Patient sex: M
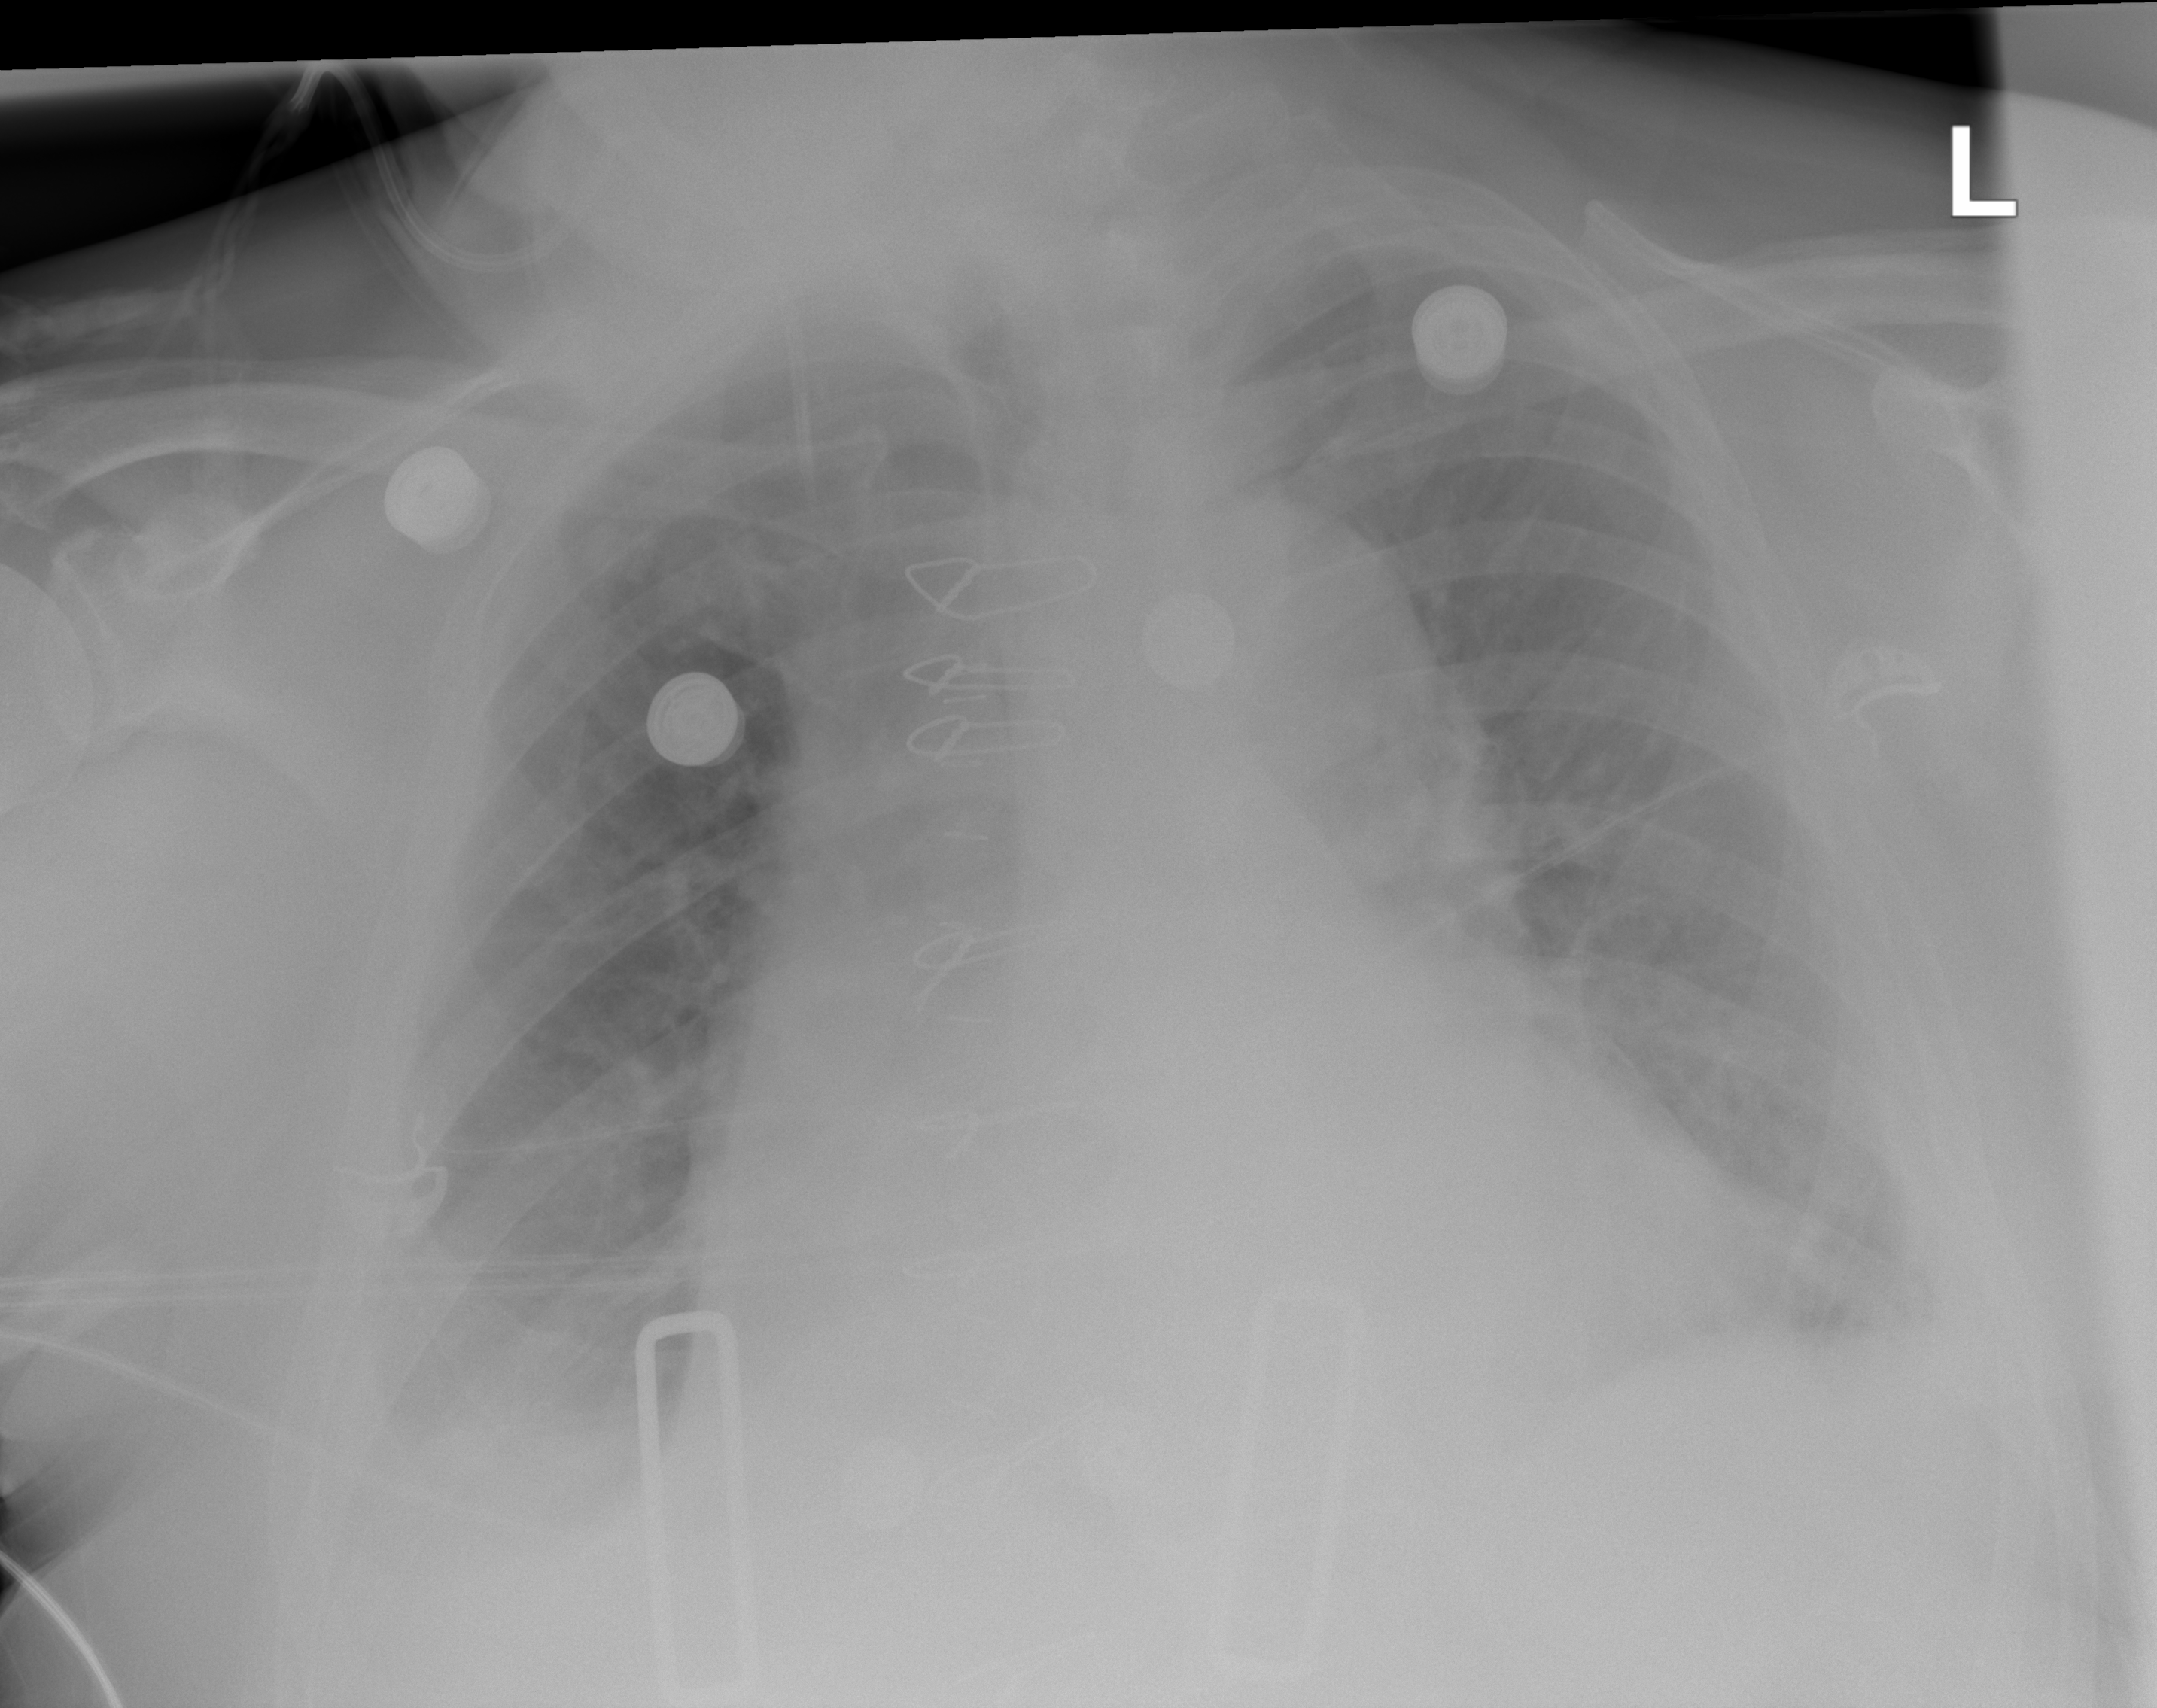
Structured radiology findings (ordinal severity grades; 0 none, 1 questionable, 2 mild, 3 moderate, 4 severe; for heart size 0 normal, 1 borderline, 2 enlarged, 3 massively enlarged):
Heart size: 2
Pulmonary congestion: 3
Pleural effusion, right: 3
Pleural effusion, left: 3
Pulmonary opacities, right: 2
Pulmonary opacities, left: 2
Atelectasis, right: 2
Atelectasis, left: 2